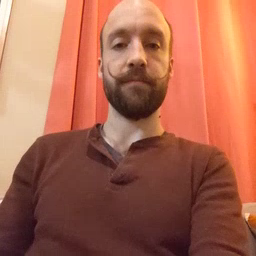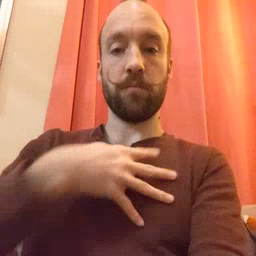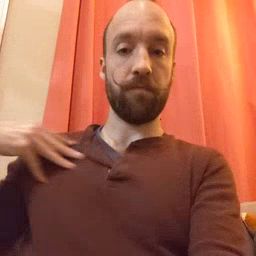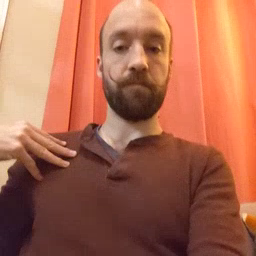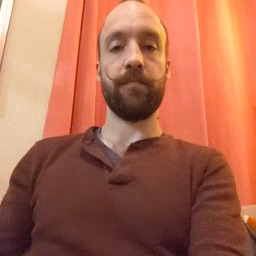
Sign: zebra